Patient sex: M
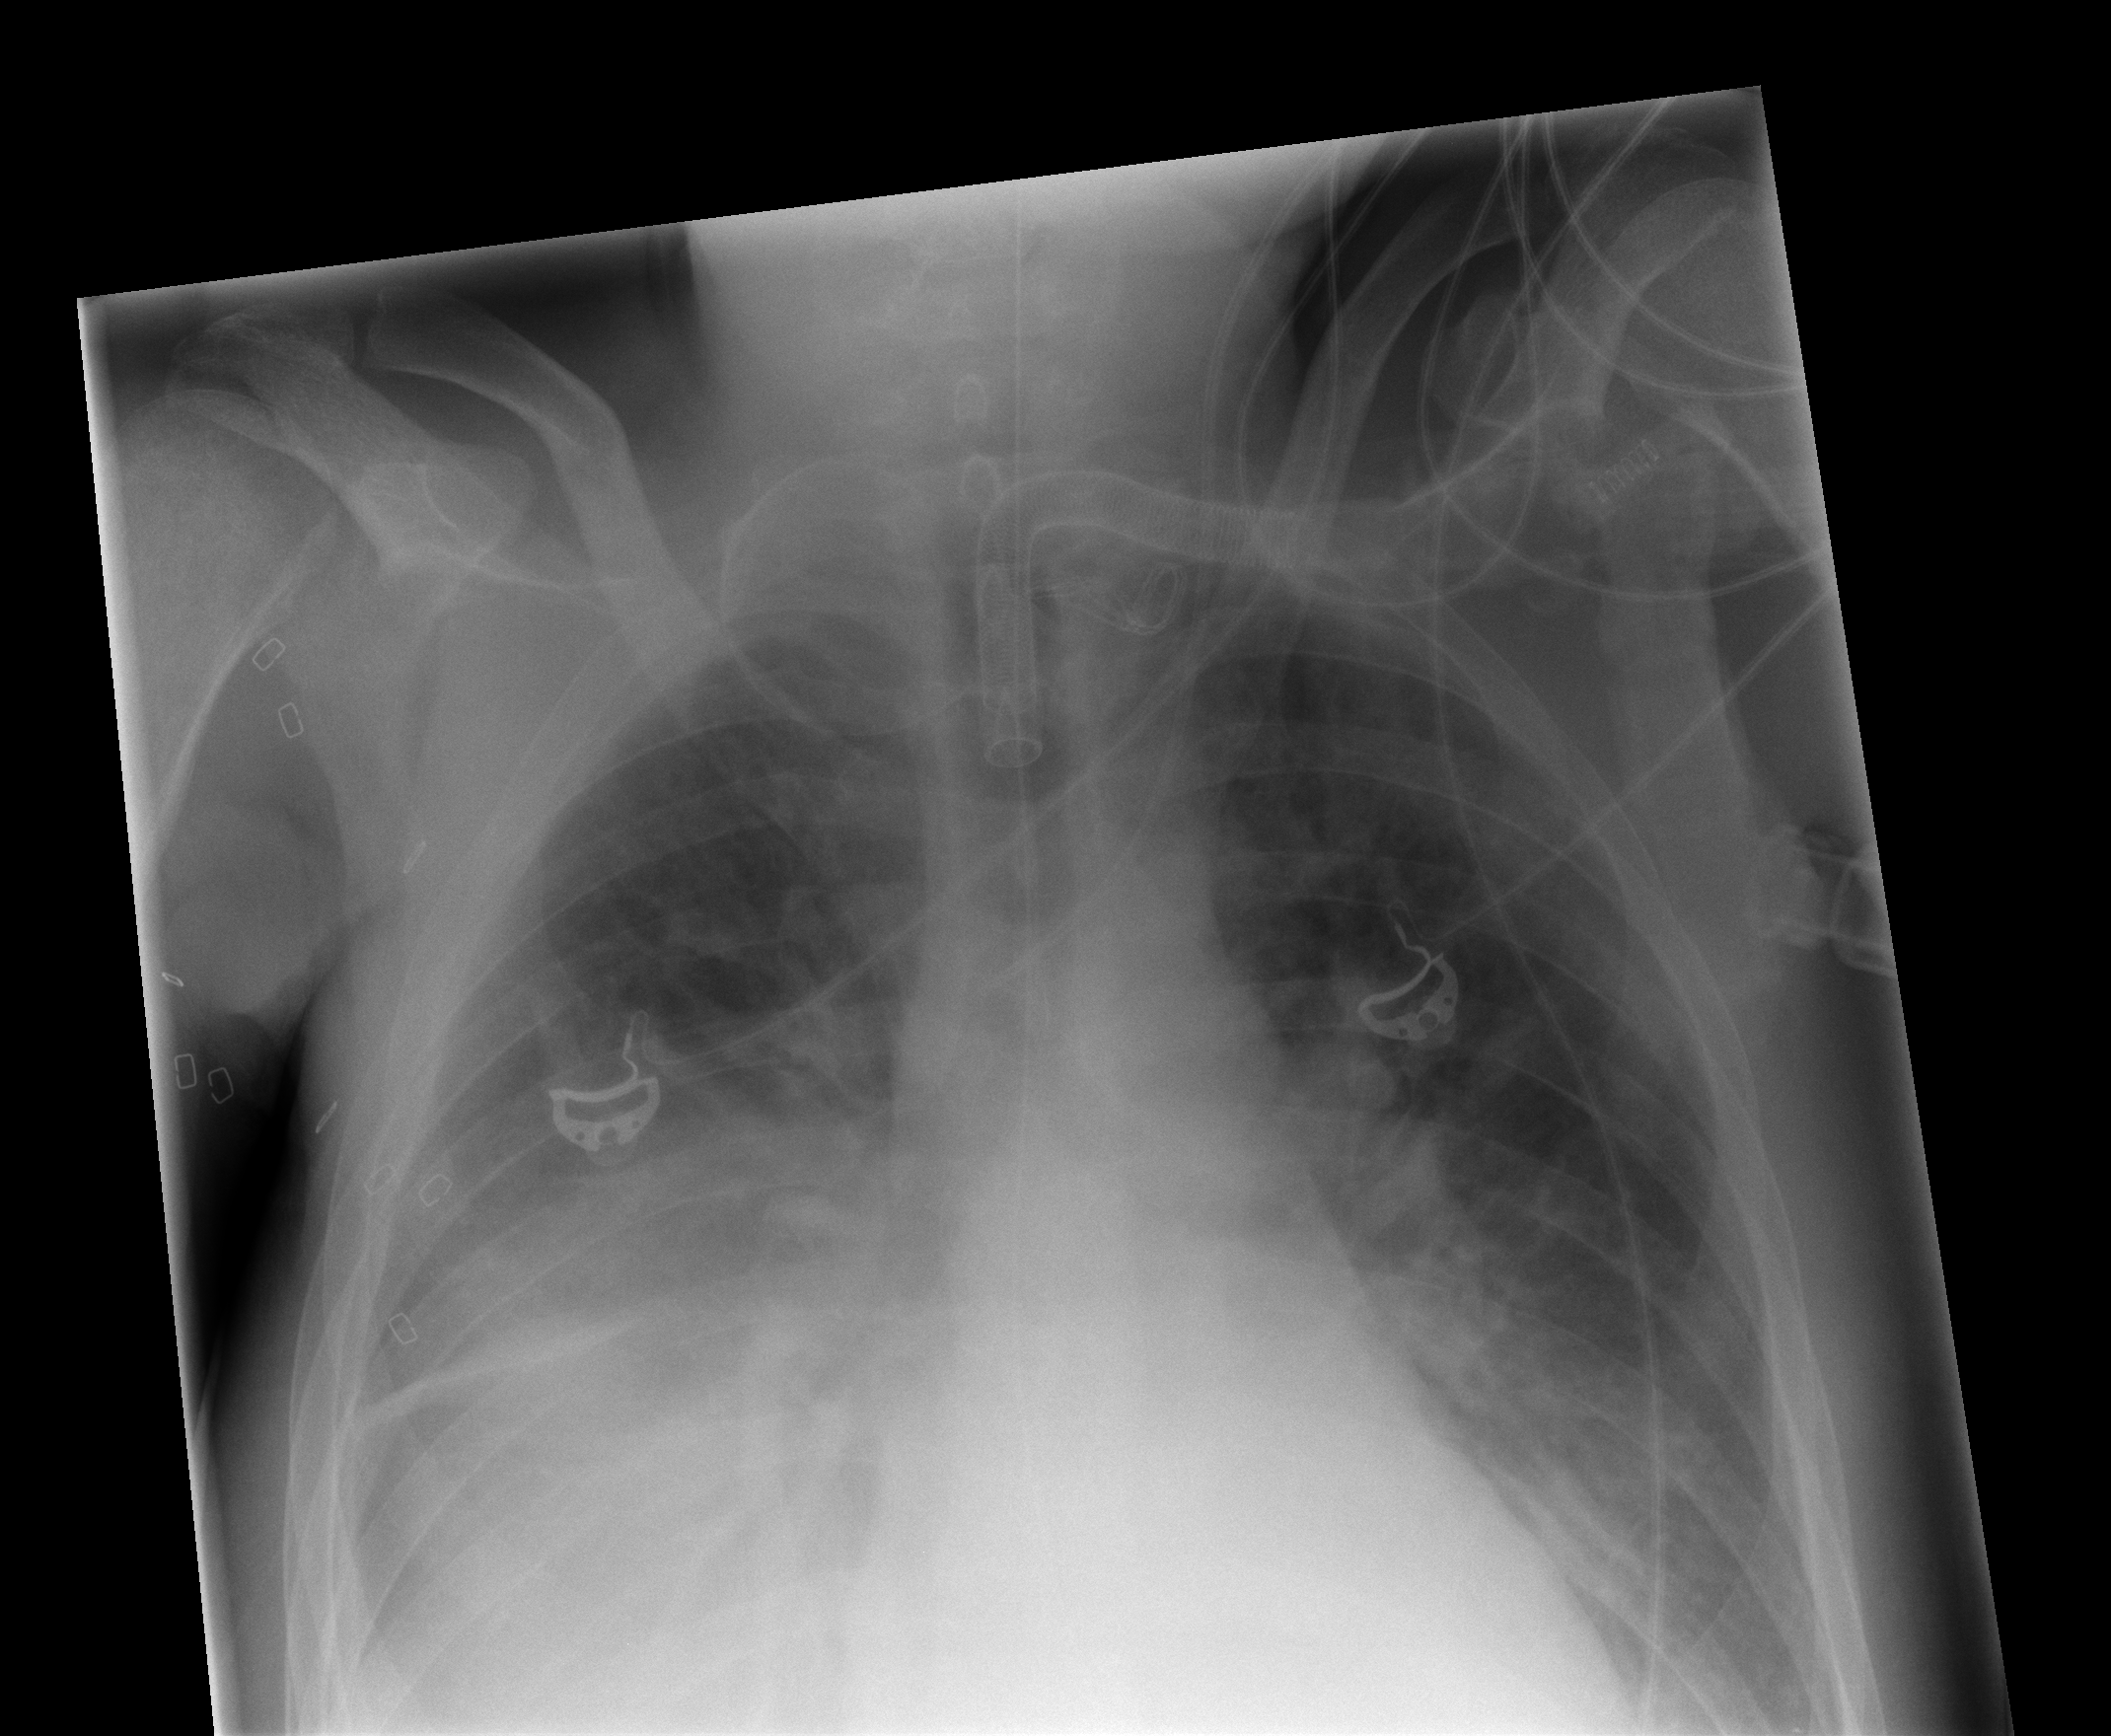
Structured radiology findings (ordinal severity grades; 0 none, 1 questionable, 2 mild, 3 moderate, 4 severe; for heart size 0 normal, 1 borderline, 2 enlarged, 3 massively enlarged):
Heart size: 0
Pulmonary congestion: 2
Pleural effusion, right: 2
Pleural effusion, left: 0
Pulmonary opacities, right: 0
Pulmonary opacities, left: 0
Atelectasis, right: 2
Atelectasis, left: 0